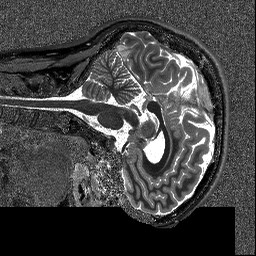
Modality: T1map
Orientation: sagittal
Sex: male